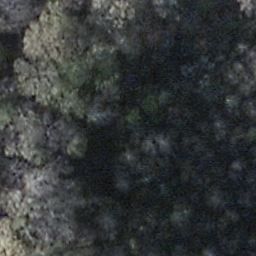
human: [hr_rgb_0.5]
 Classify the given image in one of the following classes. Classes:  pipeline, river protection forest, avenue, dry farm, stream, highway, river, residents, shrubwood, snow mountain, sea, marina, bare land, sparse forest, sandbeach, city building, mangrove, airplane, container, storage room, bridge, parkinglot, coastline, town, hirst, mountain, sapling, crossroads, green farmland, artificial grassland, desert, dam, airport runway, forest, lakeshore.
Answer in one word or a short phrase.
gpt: shrubwood